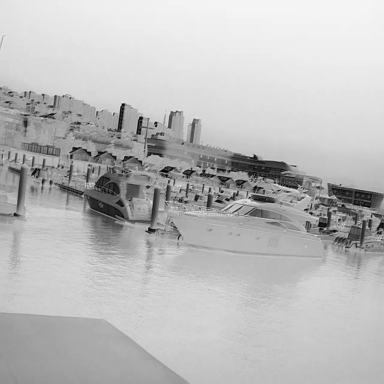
There are two canoes in the infrared image.